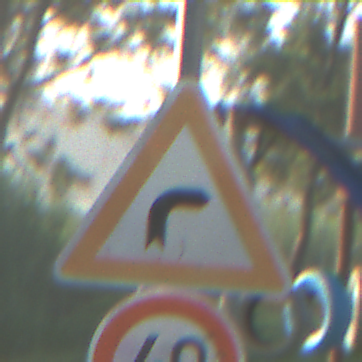
Verkehrszeichen: KurveRechts
Zusatzzeichen unten: Geschwindigkeit40
Umgebung: Outdoor, Suburban
Tageszeit: SunriseSunset
Wetter: PartlyCloudy
Licht: Natural
Jahreszeit: NotSpecified
Kontrast: HighContrast